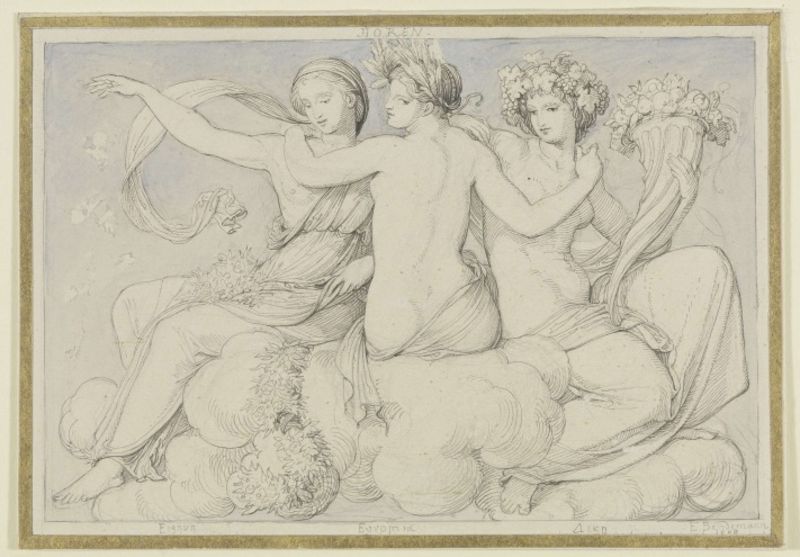
Titel: Die Horen
Künstler: Eduard Julius Friedrich Bendemann
Standort: Karlsruhe
Institution: Staatliche Kunsthalle Karlsruhe
Schlagwörter: akt, blau, blätter, himmel, körper, laub, nackt, umhang, weiß, wolken, frauen, mädchen, sitzen, blumen, brust, busen, damen, frau, frisuren, grau, hintergrund, kleid, kleider, nacht, rücken, schwarz, zeichnung, blick, blüten, dame, obst, schal, schleier, tuch, wolke, beige, symbolismus, jung, wand, arm, arme, band, blass, falten, haarschmuck, rahmen, füllhorn, horn, hände, porträt, signatur, wind, gewand, gold, haare, mantel, sitzend, stoff, tücher, drei, krone, schulter, schultern, schön, engel, frucht, früchte, trauben, vase, hellblau, kopfbedeckung, brüste, hintern, sommer, umarmung, haarband, rand, romantik, essen, wein, grazien, weiblich, spielen, wandmalerei, muse, strauss, bauch, faltenwurf, drapierung, frühling, umarmen, nacktheit, antike, schweben, nack, nakt, popo, rückenakt, schönheit, schwarz-weiß, text, bleistift, haarkranz, allegorie, kranz, lorbeer, flora, rom, halbprofil, weintrauben, kraus, hüfte, götter, toga, göttinen, musen, nymphen, blumenkranz, weinlaub, blumenschmuck, golden, weinblätter, weintraube, ähren, reben, bänder, goldrand, blumenkränze, anmut, weinblatt, römisch, siegeskranz, symbolistisch, göttinnen, elemente, luftig, umdrehen, umrandet, sizend, jahreszeiten, datiert, jungfrauen, änder, aufreizend, flower, umsehen, white, duftig, drei grazien, women, chiton, die drei grazien, horen, 3, po, rcken, 3 grazien, blütenkränze, krohn, flowers, loorbeerkrone, harrkranz, krhon, rückeb, elegannz